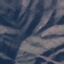
Label: HerbaceousVegetation